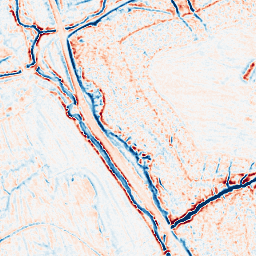
Category: edge_preserving
Decomposition family: bilateral
Decomposition parameters: d: 9
sigma_color: 100
sigma_space: 75
Upsampling method: bilinear
Upsampling parameters: scale: 4
Upsampling scale: 4